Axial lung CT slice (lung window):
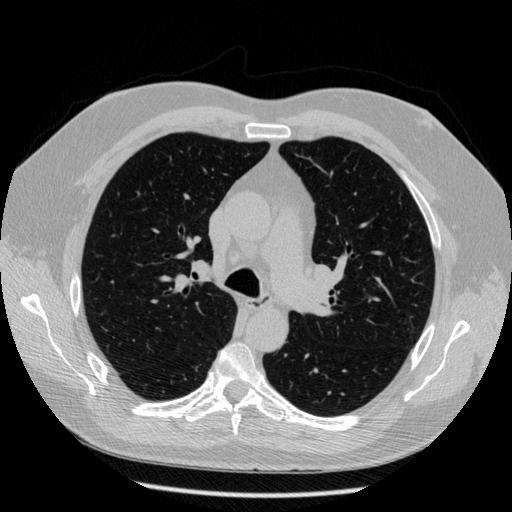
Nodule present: no